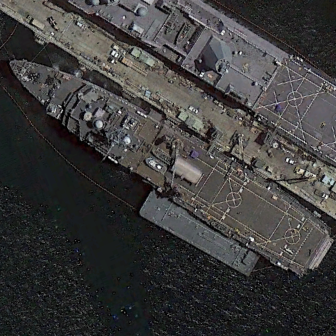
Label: combat